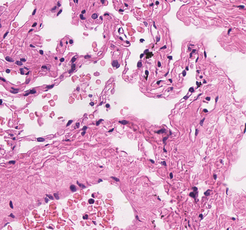
Tumor epithelial tissue: no
Tumor-associated stroma tissue: no
Normal tissue: yes